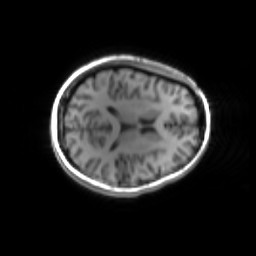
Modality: inplaneT1
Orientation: axial
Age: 24
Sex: female
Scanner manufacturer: siemens
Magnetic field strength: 3 T
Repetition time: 1.2 s
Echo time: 0.00251 s